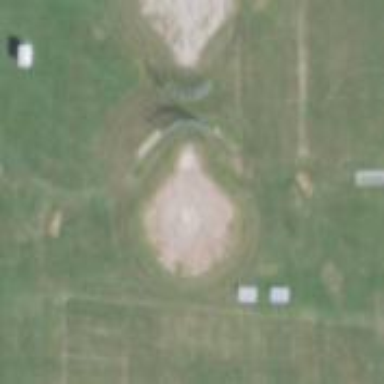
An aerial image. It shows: Baseball pitch for leisure and sports activities.